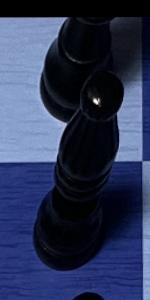
Label: Bishop_Black